Question: What is the reading of the measurement in the image?
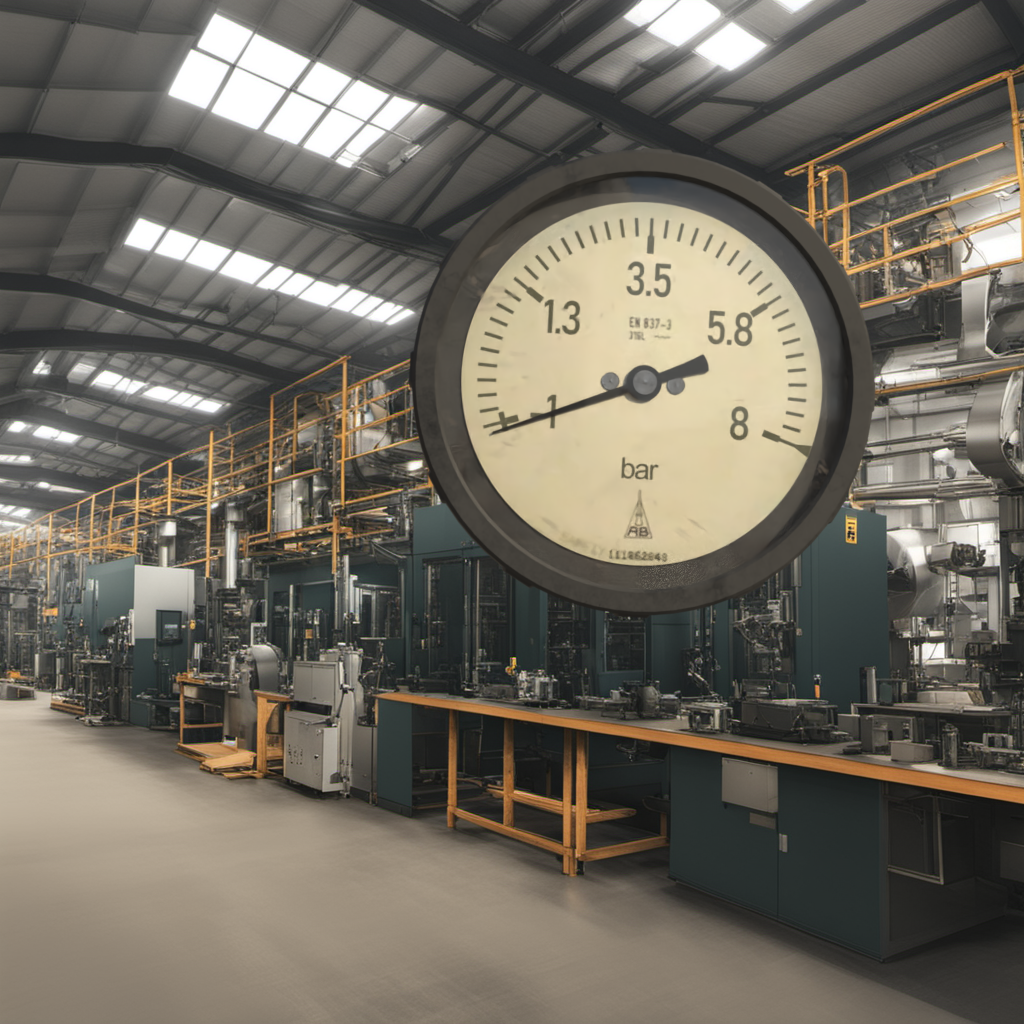
Answer: The result is -1.02
Question: What is the range of this measurement?
Answer: The range is from -1 to 8
Question: What is the minimum and maximum value of this measurement?
Answer: The minimum value is -1 and the maximum value is 8